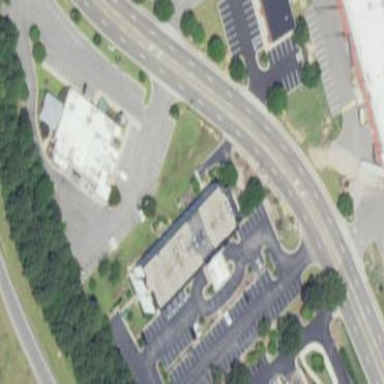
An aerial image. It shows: Hotel building.